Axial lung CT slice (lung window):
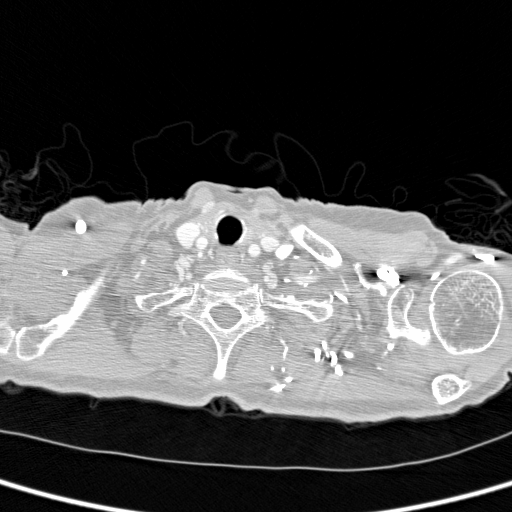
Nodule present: no